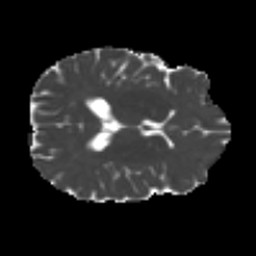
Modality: MD
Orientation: axial
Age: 33
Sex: female
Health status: ill
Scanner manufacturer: siemens
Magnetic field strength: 3 T
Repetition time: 6.5 s
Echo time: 0.062 s